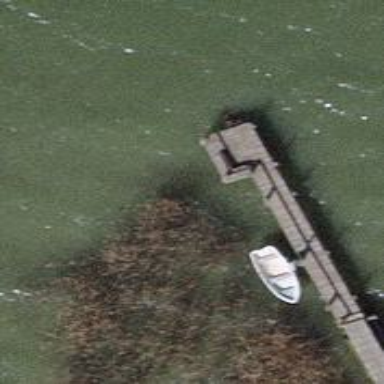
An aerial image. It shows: Man-made pier.